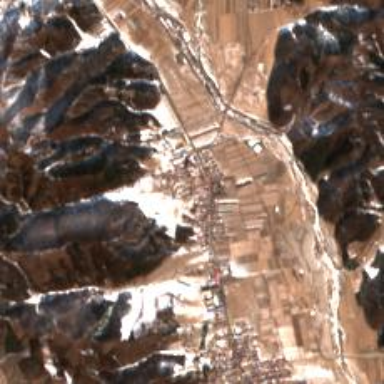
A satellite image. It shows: Ethnic township within town.